Question: CoreText isn't giving the correct height of the attributed string (its short by a line or more). I have seen a lot of posts on SO about this but unable to understand or find a solution. Can somebody explain how Core Text height calculation works? Here's an example code I wrote showing inaccurate height calculation.
I have a collection view where the cell's height is determined by the content inside it.
I am displaying paragraphs of text in the cells. I would like to save some performance by doing the height calculation using core text. I have seen that with core text's height calculation I could save ~300ms.
// Height Calculation
'''
+ (CGFloat)getHeight
{
NSString *text = @"The Apple HIG recommends to use a common color for links and buttons and we did just that. By using the same color throughout the app we trained the user to always associate blue to a link.The Apple HIG recommends to use a common color for links and buttons and we did just that.By using the same color throughout the app we trained the user to always associate blue to a link.";
NSAttributedString *attrStr = [self attributedString:text withLinespacing:3 withLineBreakMode:NSLineBreakByWordWrapping];
CTFramesetterRef frameSetter = CTFramesetterCreateWithAttributedString((__bridge CFAttributedStringRef)(attrStr));
CGSize suggestedSize = CTFramesetterSuggestFrameSizeWithConstraints(frameSetter,
CFRangeMake(0, attrStr.length),
NULL,
CGSizeMake(320, 9999),
NULL);
return suggestedSize.height;
}
'''
// Load the same text when Cell is about to display
'''
- (void)loadData
{
NSString *text = @"The Apple HIG recommends to use a common color for links and buttons and we did just that.By using the same color throughout the app we trained the user to always associate blue to a link.The Apple HIG recommends to use a common color for links and buttons and we did just that.By using the same color throughout the app we trained the user to always associate blue to a link.";
NSAttributedString *attrStr = [[self class] attributedString:text withLinespacing:3 withLineBreakMode:NSLineBreakByWordWrapping];
// UILabel element
self.textLabel.attributedText = attrStr;
self.layer.borderColor = [UIColor blueColor].CGColor;
self.layer.borderWidth = 1.0f;
}
'''
// Generate attributed string with leading, font and linebreak
'''
+ (NSAttributedString *)attributedString:(NSString *)string
withLinespacing:(CGFloat)linespacing
withLineBreakMode:(NSLineBreakMode)lineBreakMode
{
NSMutableAttributedString *attrStr = [[NSMutableAttributedString alloc] initWithString:string];
NSInteger strLength = [string length];
NSMutableParagraphStyle *style = [[NSMutableParagraphStyle alloc] init];
style.lineSpacing = linespacing;
style.lineBreakMode = lineBreakMode;
[attrStr addAttributes:@{NSParagraphStyleAttributeName: style,
NSFontAttributeName: [UIFont fontWithName:@"HelveticaNeue" size:15]} range:NSMakeRange(0, strLength)];
return attrStr;
}
'''
The above code uses core text to calculate the height and UILabel to display the text. The UILabel has 3 constraints to the cell

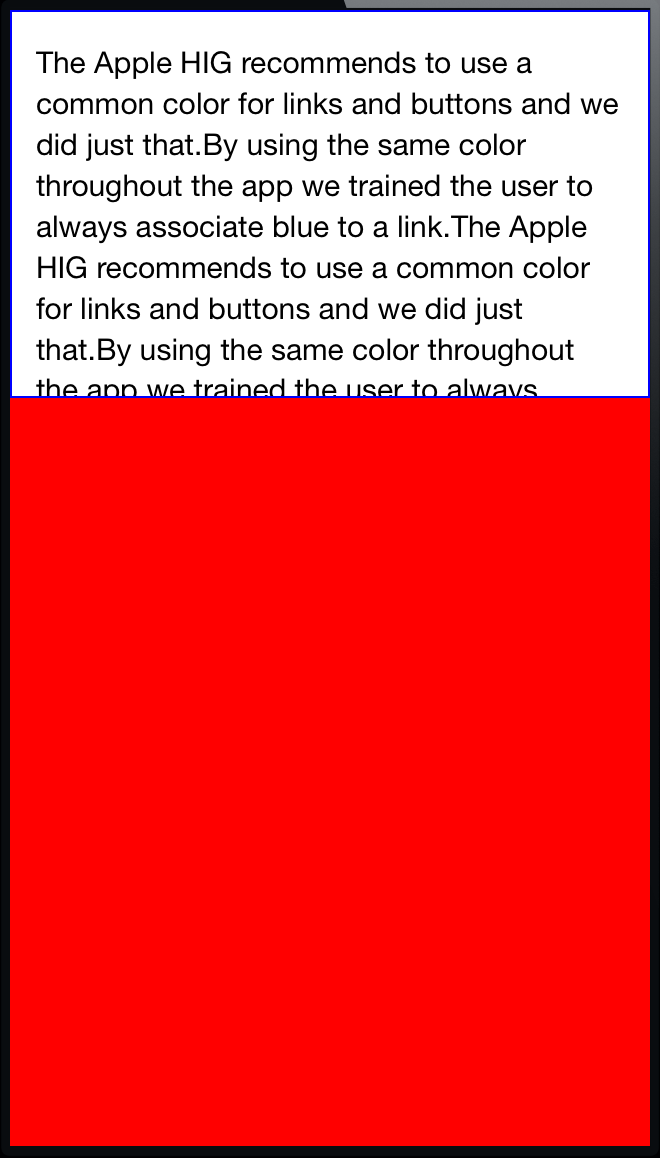
Answer: 'CTFramesetterSuggestFrameSizeWithConstraints' is known to be buggy, returning incorrect height values. The missing line bug you experience is very common, and there are no good solutions that I know of, only ugly workarounds which never give 100% accurate results.
For iOS7 and above, I recommend moving to TextKit. Somehow the calculations performed there internally do work correctly, while being based on Core Text also. Using 'NSLayoutManager''s 'usedRectForTextContainer:' returns a correct result.
You can see a more complete answer <URL>. While not exactly 100% on topic, there is some discussion about the bugginess of Core Text calculations.